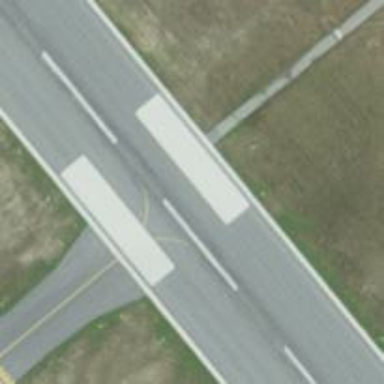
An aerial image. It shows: View of taxiway at the airport.